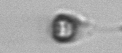
Label: Apedinella